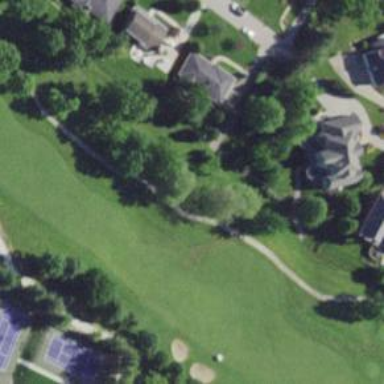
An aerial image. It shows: Grassy area designated as golf fairway.